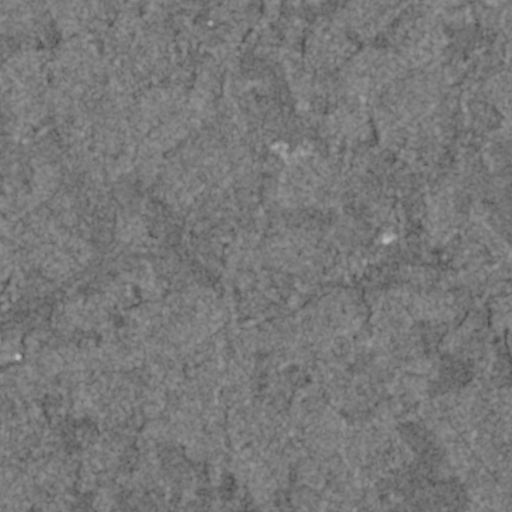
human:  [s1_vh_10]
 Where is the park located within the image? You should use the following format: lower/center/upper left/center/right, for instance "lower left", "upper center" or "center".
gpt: The park is located in the center left of the image.
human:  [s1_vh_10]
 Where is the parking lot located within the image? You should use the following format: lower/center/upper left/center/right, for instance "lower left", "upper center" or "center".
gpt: The parking lot is located in the lower right of the image.
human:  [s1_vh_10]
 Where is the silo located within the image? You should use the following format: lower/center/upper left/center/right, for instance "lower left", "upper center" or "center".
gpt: The silo is located in the center right of the image.
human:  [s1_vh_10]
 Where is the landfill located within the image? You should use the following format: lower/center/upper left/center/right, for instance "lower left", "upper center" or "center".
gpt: There is no landfill in the image.

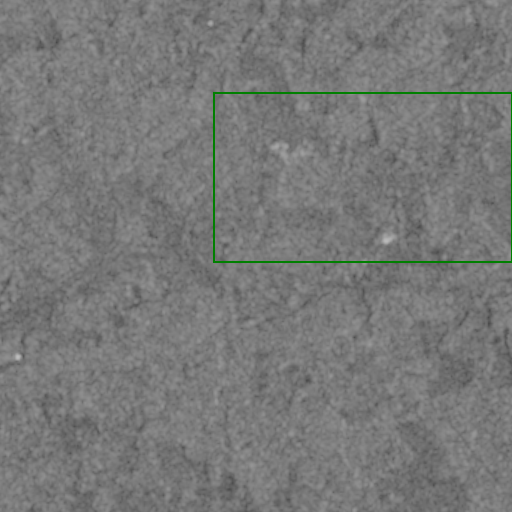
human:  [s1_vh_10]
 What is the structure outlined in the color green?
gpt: The structure outlined in green is a crop field.
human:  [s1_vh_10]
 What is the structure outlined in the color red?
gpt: There is no red outline.